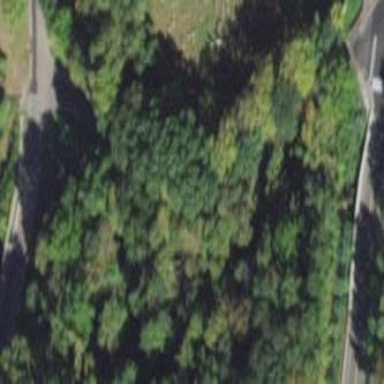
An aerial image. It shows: Existing Preserved Open Space in woodland area.